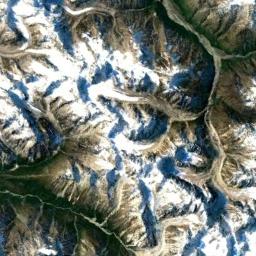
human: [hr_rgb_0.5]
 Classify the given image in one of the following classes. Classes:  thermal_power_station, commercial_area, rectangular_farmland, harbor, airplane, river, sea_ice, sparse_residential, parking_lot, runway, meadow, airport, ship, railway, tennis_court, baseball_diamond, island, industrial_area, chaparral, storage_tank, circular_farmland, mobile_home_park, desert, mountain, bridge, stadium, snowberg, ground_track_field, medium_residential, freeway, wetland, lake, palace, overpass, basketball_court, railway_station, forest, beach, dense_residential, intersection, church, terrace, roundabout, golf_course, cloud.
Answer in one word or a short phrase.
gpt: snowberg